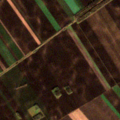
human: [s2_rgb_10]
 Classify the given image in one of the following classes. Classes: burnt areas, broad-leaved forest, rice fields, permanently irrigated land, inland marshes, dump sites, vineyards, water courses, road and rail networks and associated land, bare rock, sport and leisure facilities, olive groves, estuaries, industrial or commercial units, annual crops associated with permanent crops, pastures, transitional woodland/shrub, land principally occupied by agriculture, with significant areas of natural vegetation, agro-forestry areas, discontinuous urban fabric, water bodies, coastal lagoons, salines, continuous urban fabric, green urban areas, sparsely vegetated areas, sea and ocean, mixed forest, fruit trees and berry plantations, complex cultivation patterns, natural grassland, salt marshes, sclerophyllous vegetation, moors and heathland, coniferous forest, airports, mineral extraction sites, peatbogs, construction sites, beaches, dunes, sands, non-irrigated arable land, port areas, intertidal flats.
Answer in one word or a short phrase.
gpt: non-irrigated arable land